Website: macys
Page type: cross-sells
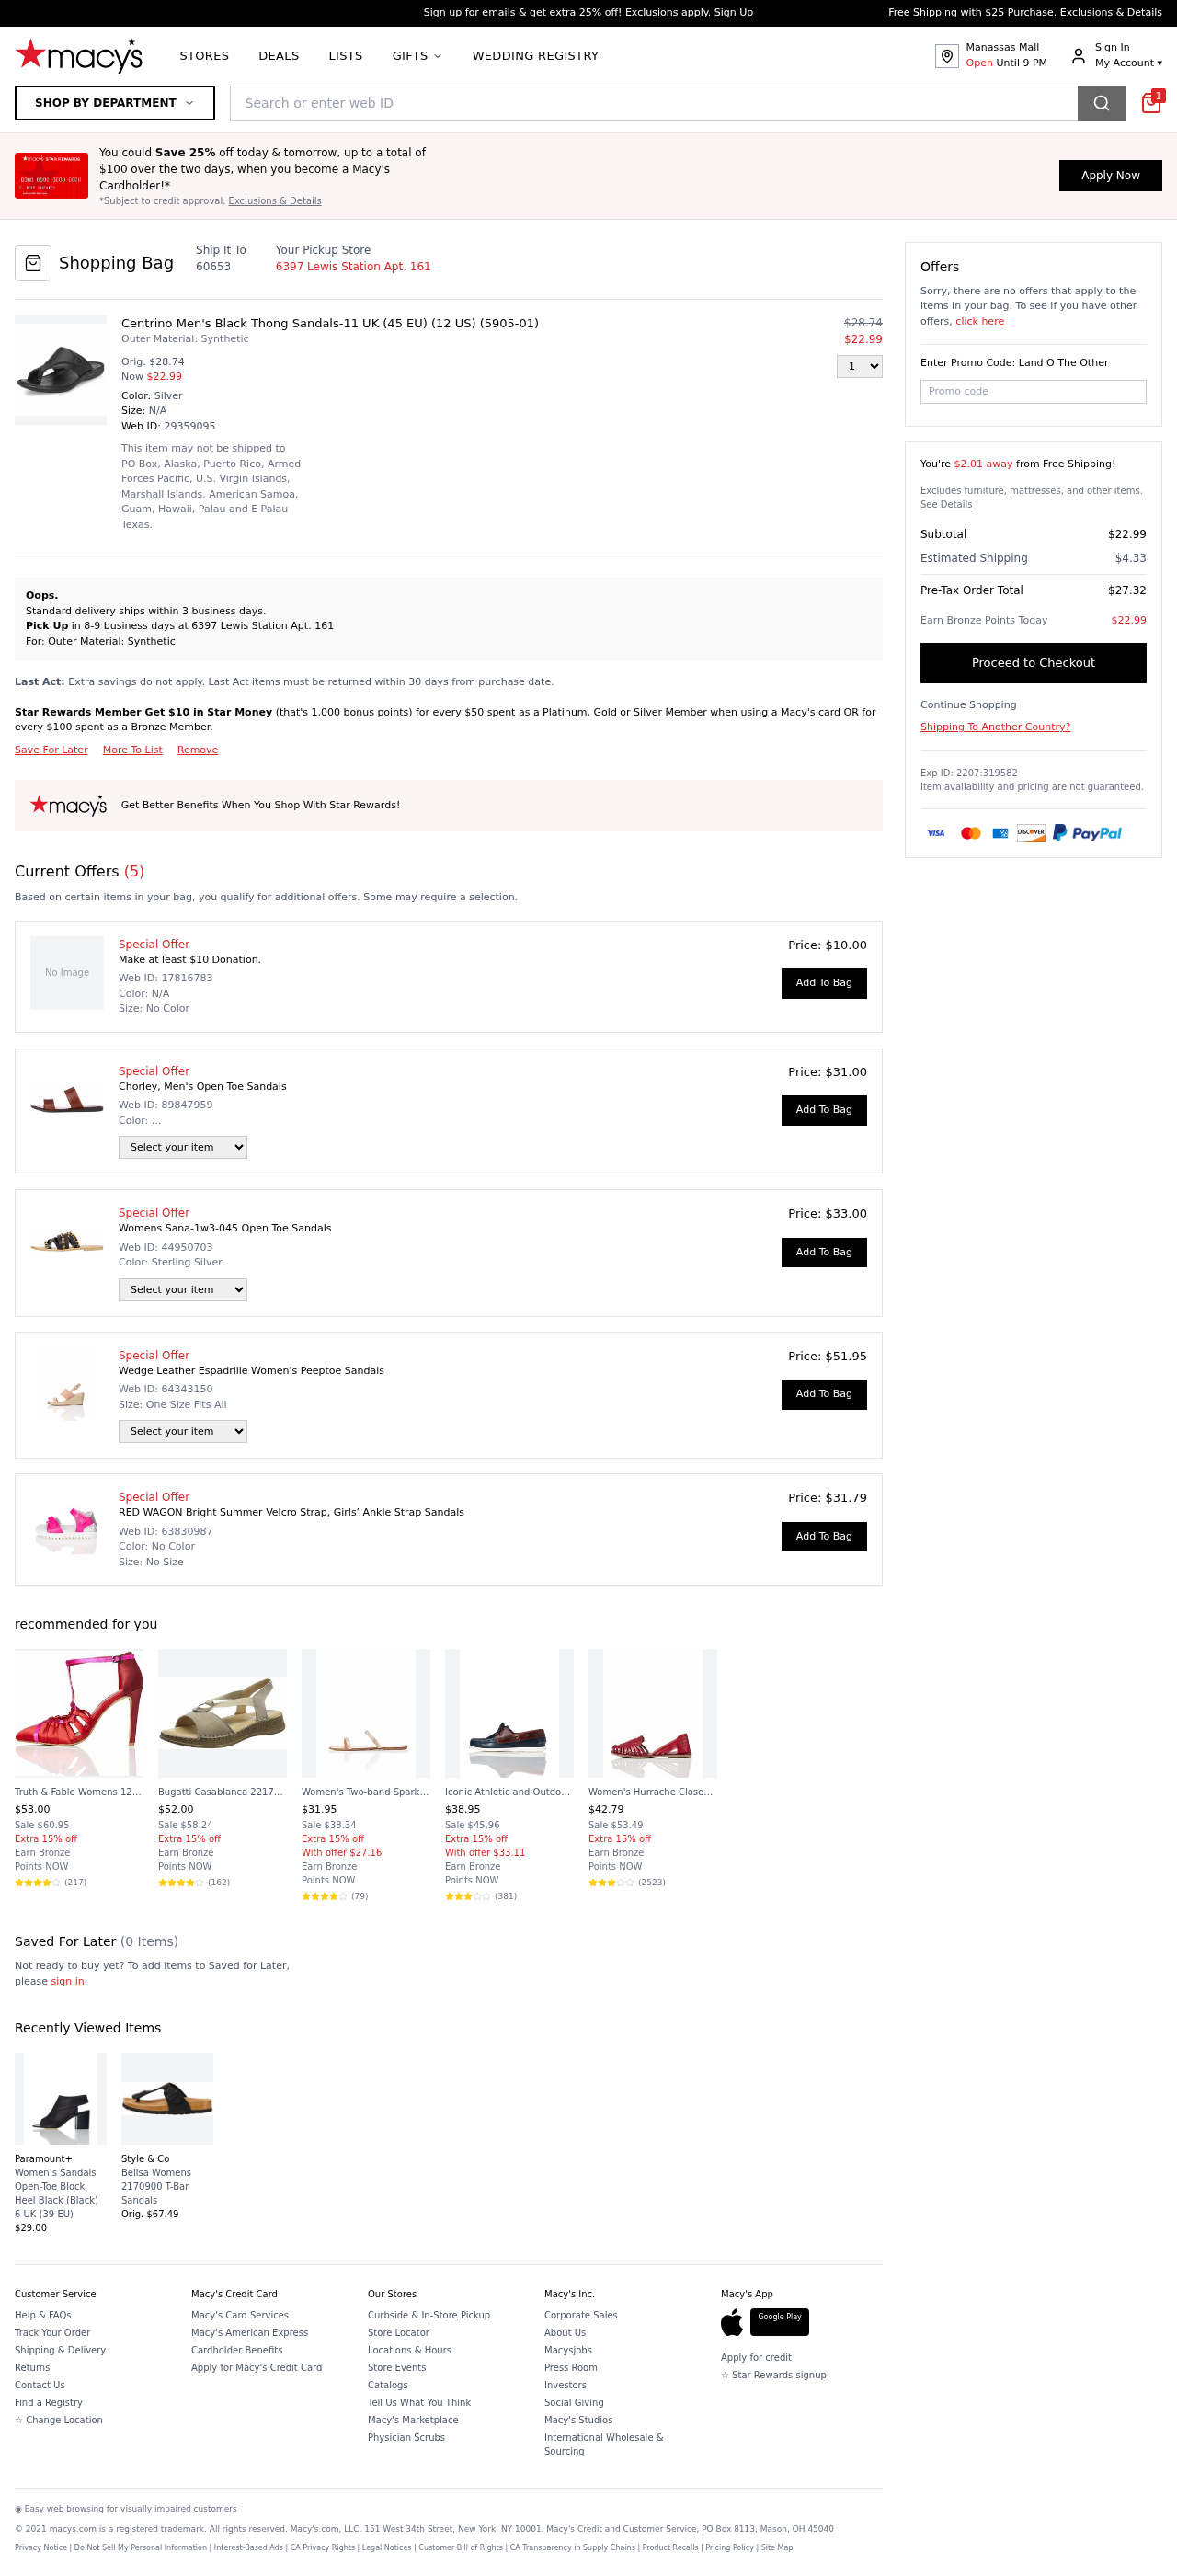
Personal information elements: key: PII_LOCATION1_STREET
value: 6397 Lewis Station Apt. 161
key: PII_POSTCODE
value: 60653
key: PII_PROMO_CODE
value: OFF81
Product elements: key: PRODUCT10_NAME
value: Women's Hurrache Closed Toe Sandals
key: PRODUCT10_NUM_RATINGS
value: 2523
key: PRODUCT10_PRICE
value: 42.79
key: PRODUCT10_RATING
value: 3.2
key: PRODUCT11_NAME
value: Women’s Sandals Open-Toe Block Heel Black (Black) 6 UK (39 EU)
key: PRODUCT11_PRICE
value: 29
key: PRODUCT12_NAME
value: Belisa Womens 2170900 T-Bar Sandals
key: PRODUCT12_PRICE
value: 67.49
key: PRODUCT1_DESC
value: Outer Material: Synthetic
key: PRODUCT1_NAME
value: Centrino Men's Black Thong Sandals-11 UK (45 EU) (12 US) (5905-01)
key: PRODUCT1_PRICE
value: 22.99
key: PRODUCT1_QUANTITY
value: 1
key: PRODUCT2_NAME
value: Chorley, Men's Open Toe Sandals
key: PRODUCT2_PRICE
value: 31
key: PRODUCT3_NAME
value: Womens Sana-1w3-045 Open Toe Sandals
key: PRODUCT3_PRICE
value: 33
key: PRODUCT4_NAME
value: Wedge Leather Espadrille Women's Peeptoe Sandals
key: PRODUCT4_PRICE
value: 51.95
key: PRODUCT5_NAME
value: RED WAGON Bright Summer Velcro Strap, Girls’ Ankle Strap Sandals
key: PRODUCT5_PRICE
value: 31.79
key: PRODUCT6_NAME
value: Truth & Fable Womens 124014 Ankle Strap Sandals
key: PRODUCT6_NUM_RATINGS
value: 217
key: PRODUCT6_PRICE
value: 53
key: PRODUCT6_RATING
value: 4
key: PRODUCT7_NAME
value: Bugatti Casablanca 2217914, Women’s Ankle Strap Sandals
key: PRODUCT7_NUM_RATINGS
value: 162
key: PRODUCT7_PRICE
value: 52
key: PRODUCT7_RATING
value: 4.9
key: PRODUCT8_NAME
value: Women's Two-band Sparkly Open-Toe Flat Sandals Brown Sand), US 9
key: PRODUCT8_NUM_RATINGS
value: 79
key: PRODUCT8_PRICE
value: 31.95
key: PRODUCT8_RATING
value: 4.3
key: PRODUCT9_NAME
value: Iconic Athletic and Outdoor Sandals
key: PRODUCT9_NUM_RATINGS
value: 381
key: PRODUCT9_PRICE
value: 38.95
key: PRODUCT9_RATING
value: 3.9
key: PRODUCT1_ORIGINAL_PRICE
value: $28.74
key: PRODUCT6_ORIGINAL_PRICE
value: Sale $60.95
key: PRODUCT7_ORIGINAL_PRICE
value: Sale $58.24
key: PRODUCT8_ORIGINAL_PRICE
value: Sale $38.34
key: PRODUCT9_ORIGINAL_PRICE
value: Sale $45.96
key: PRODUCT10_ORIGINAL_PRICE
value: Sale $53.49
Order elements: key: ORDER_ID
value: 29359095
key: ORDER_NUM_OFFERS
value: (5)
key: ORDER_FREE_SHIPPING_THRESHOLD
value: $2.01 away
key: ORDER_SUBTOTAL
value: $22.99
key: ORDER_SHIPPING_COST
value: $4.33
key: ORDER_TOTAL
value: $27.32
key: ORDER_POINTS_EARNED
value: $22.99
Search elements: key: HEADER_SEARCH
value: Search or enter web ID
Other elements: key: SAVED_NUM_ITEMS
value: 0